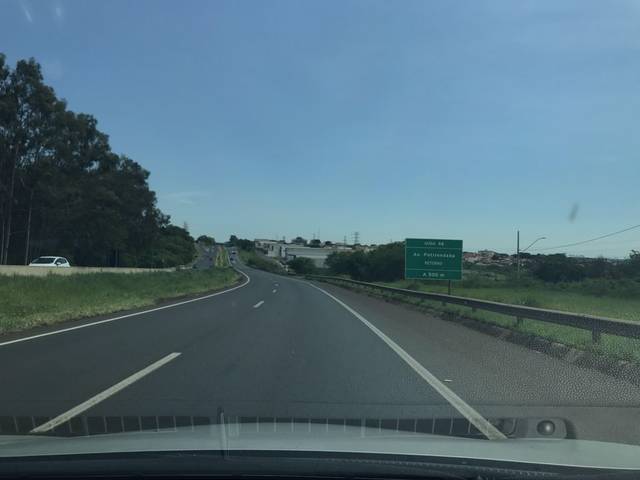
Region: Brazil
Coordinates: -20.849, -49.376